Interaction volume radius: 5 \u00c5
Interaction volume height: 10 \u00c5
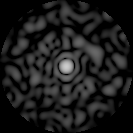
Disorder parameter: 0.8575